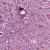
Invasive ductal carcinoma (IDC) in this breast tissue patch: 1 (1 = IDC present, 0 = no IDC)